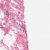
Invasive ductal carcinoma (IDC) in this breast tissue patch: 0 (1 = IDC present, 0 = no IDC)